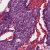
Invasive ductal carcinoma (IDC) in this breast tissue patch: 1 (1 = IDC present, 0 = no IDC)